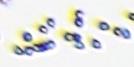
Label: Phaeocystis